Field crop: tomato
Growth stage: 1
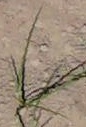
Species: cyperus